Aerial crown-view tile of a tropical tree (Barro Colorado Island, Panama), acquired 20240716:
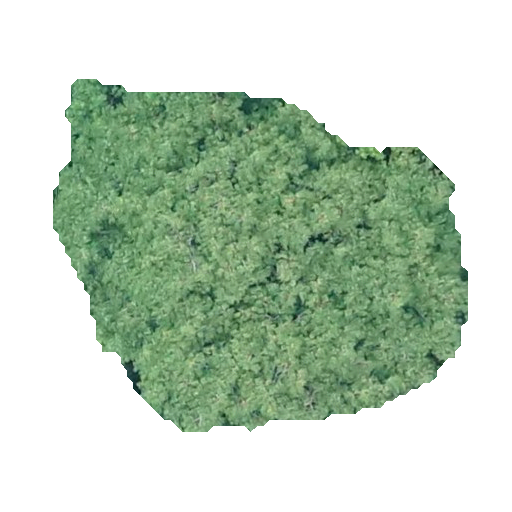
Species: Virola surinamensis
GBIF accepted scientific name: Virola surinamensis
Crown area: 172.026 m²